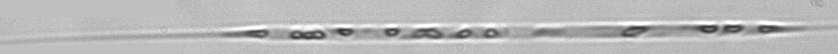
Label: Rhizosolenia